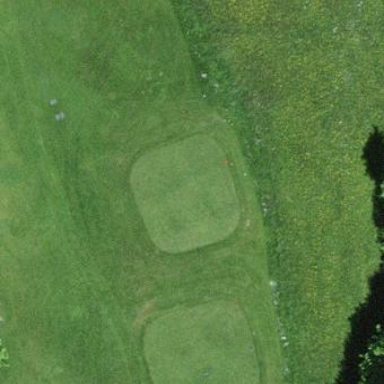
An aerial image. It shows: Grassy area designated as golf tee.